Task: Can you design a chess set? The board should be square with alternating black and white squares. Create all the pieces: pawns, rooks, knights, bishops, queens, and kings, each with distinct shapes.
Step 668:
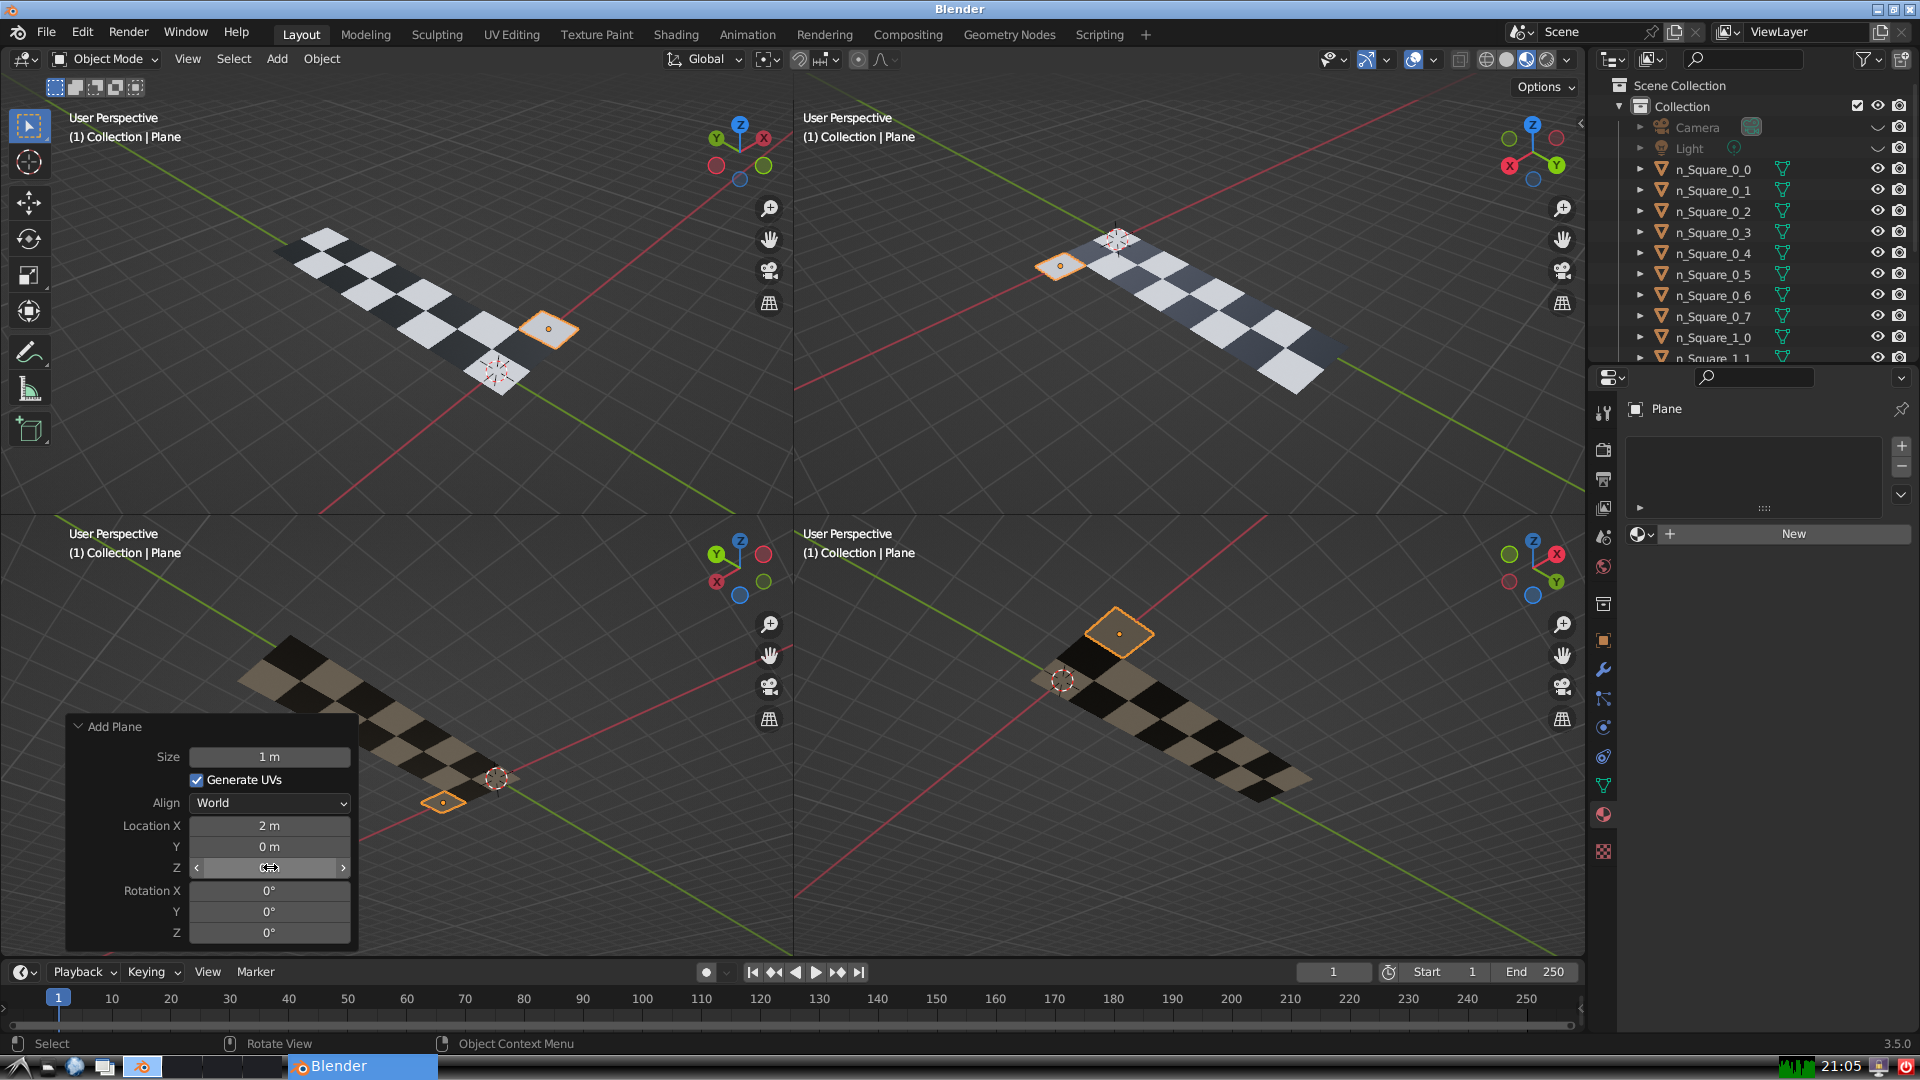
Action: {"mouse_move": [960, 540]}